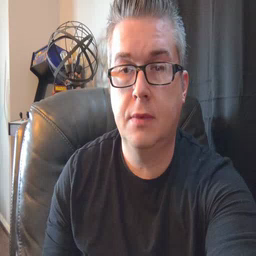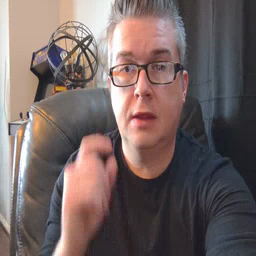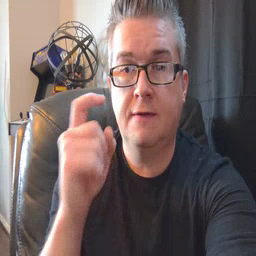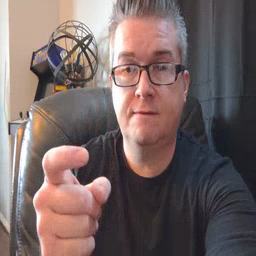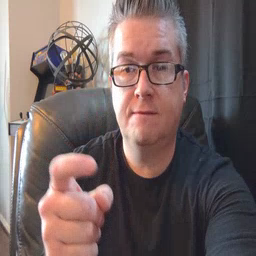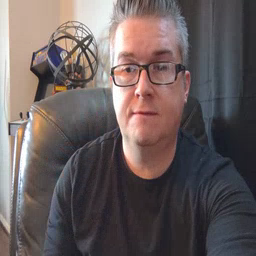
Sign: gift